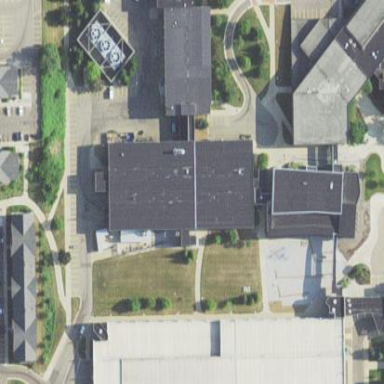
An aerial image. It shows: University building.